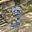
Label: 3